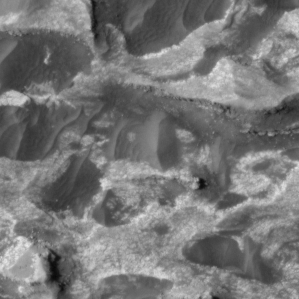
Label: non_frost